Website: macys
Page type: billing-address
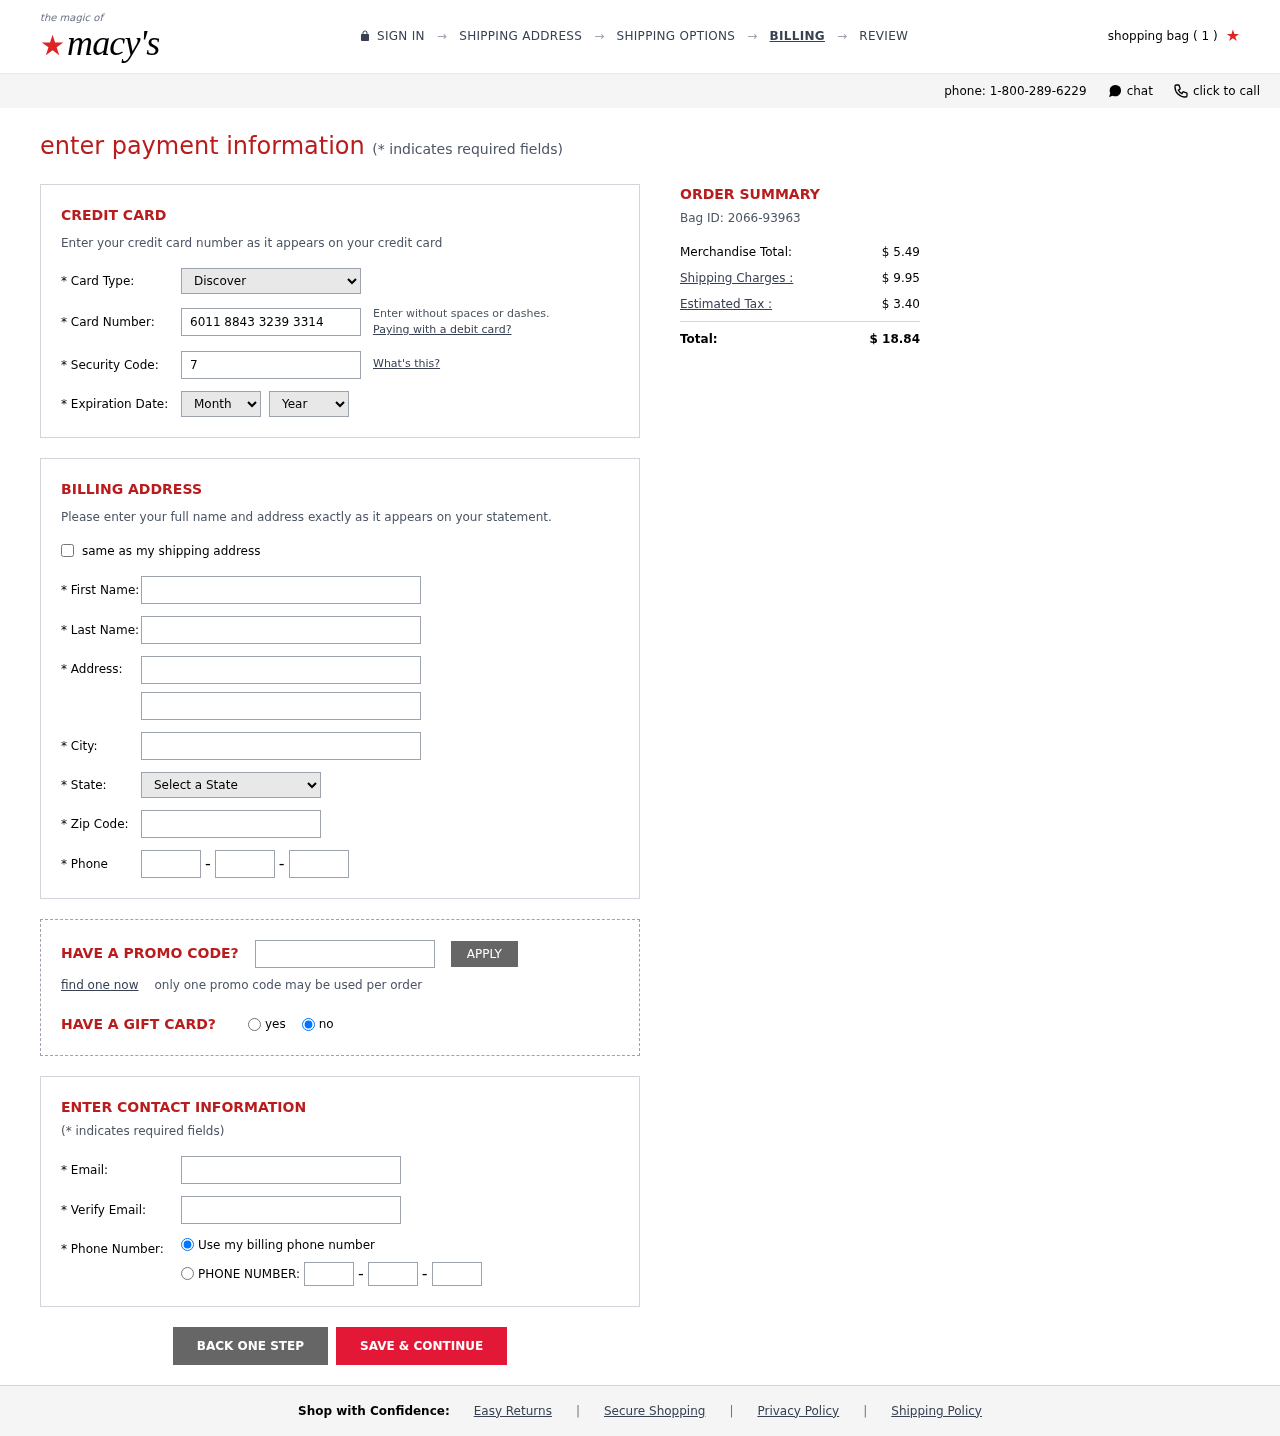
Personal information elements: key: PII_CARD_CVV
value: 738
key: PII_CARD_EXPIRY_MONTH
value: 07
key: PII_CARD_EXPIRY_YEAR
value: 29
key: PII_CARD_NUMBER
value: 6011 8843 3239 3314
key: PII_CARD_TYPE
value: Discover
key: PII_CITY
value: South Brendaborough
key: PII_EMAIL
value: julie.trevino@gmail.com
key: PII_FIRSTNAME
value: Julie
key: PII_LASTNAME
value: Trevino
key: PII_PHONE_AREA
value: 770
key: PII_PHONE_PREFIX
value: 402
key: PII_PHONE_SUFFIX
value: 4120
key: PII_POSTCODE
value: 21721
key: PII_STATE_ABBR
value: ND
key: PII_STREET
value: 53458 Cuevas Lights
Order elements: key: ORDER_NUM_ITEMS
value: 1
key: ORDER_ID
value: Bag ID: 2066-93963
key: ORDER_SUBTOTAL
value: $ 5.49
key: ORDER_SHIPPING_COST
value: $ 9.95
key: ORDER_TAX
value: $ 3.40
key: ORDER_TOTAL
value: $ 18.84